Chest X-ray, PA view. Patient: 33 years old, sex M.
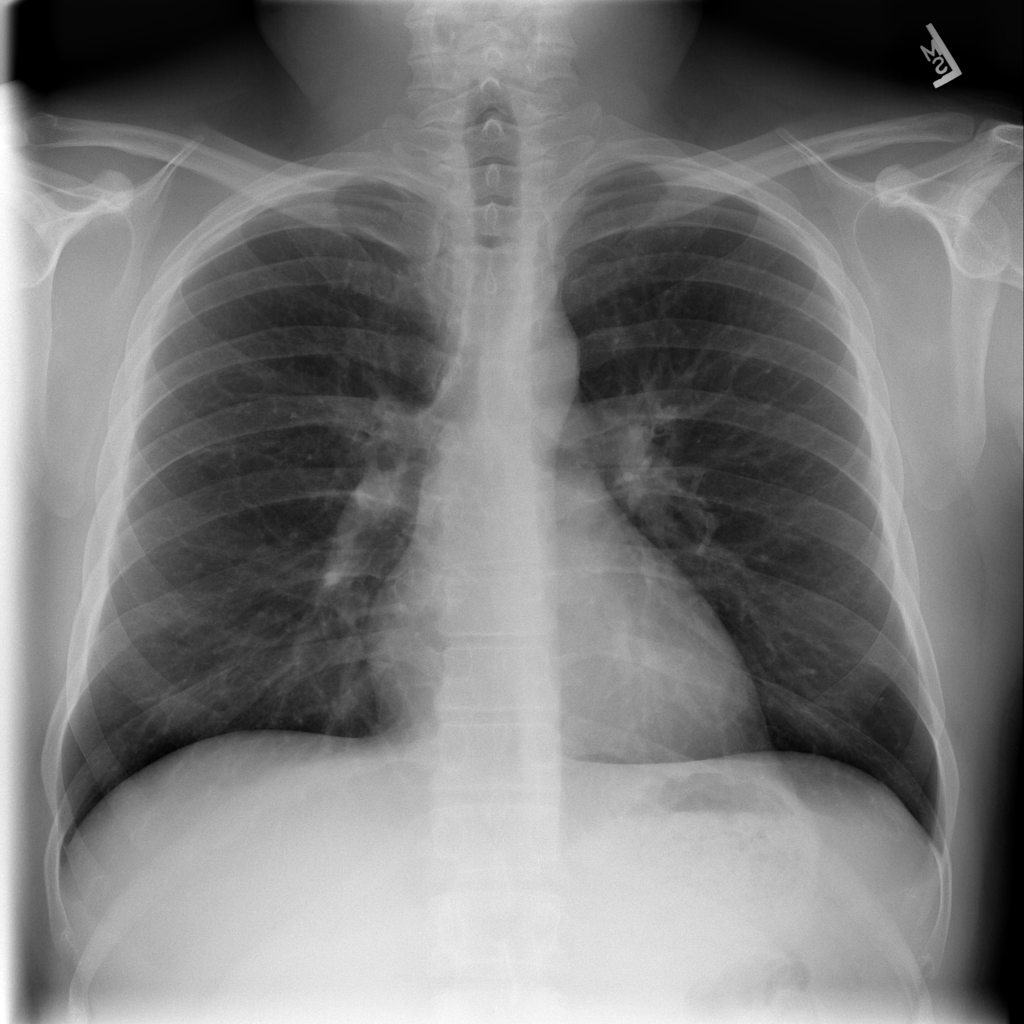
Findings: No Finding